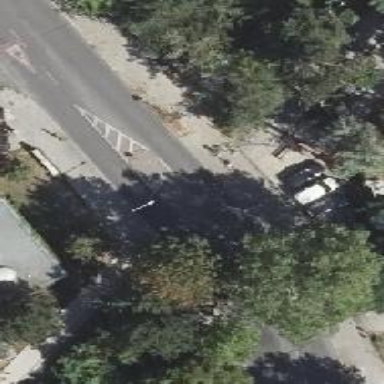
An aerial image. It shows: Unmarked crossing with pedestrian island.